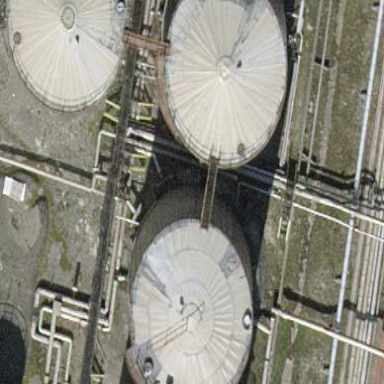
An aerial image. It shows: Industrial building housing storage tank.